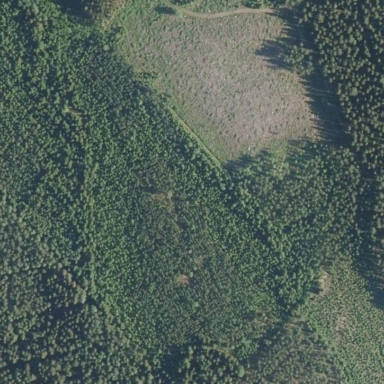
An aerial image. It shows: Mixed woodland with various types of leaves.